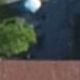
Vehicle type: Motorcycle